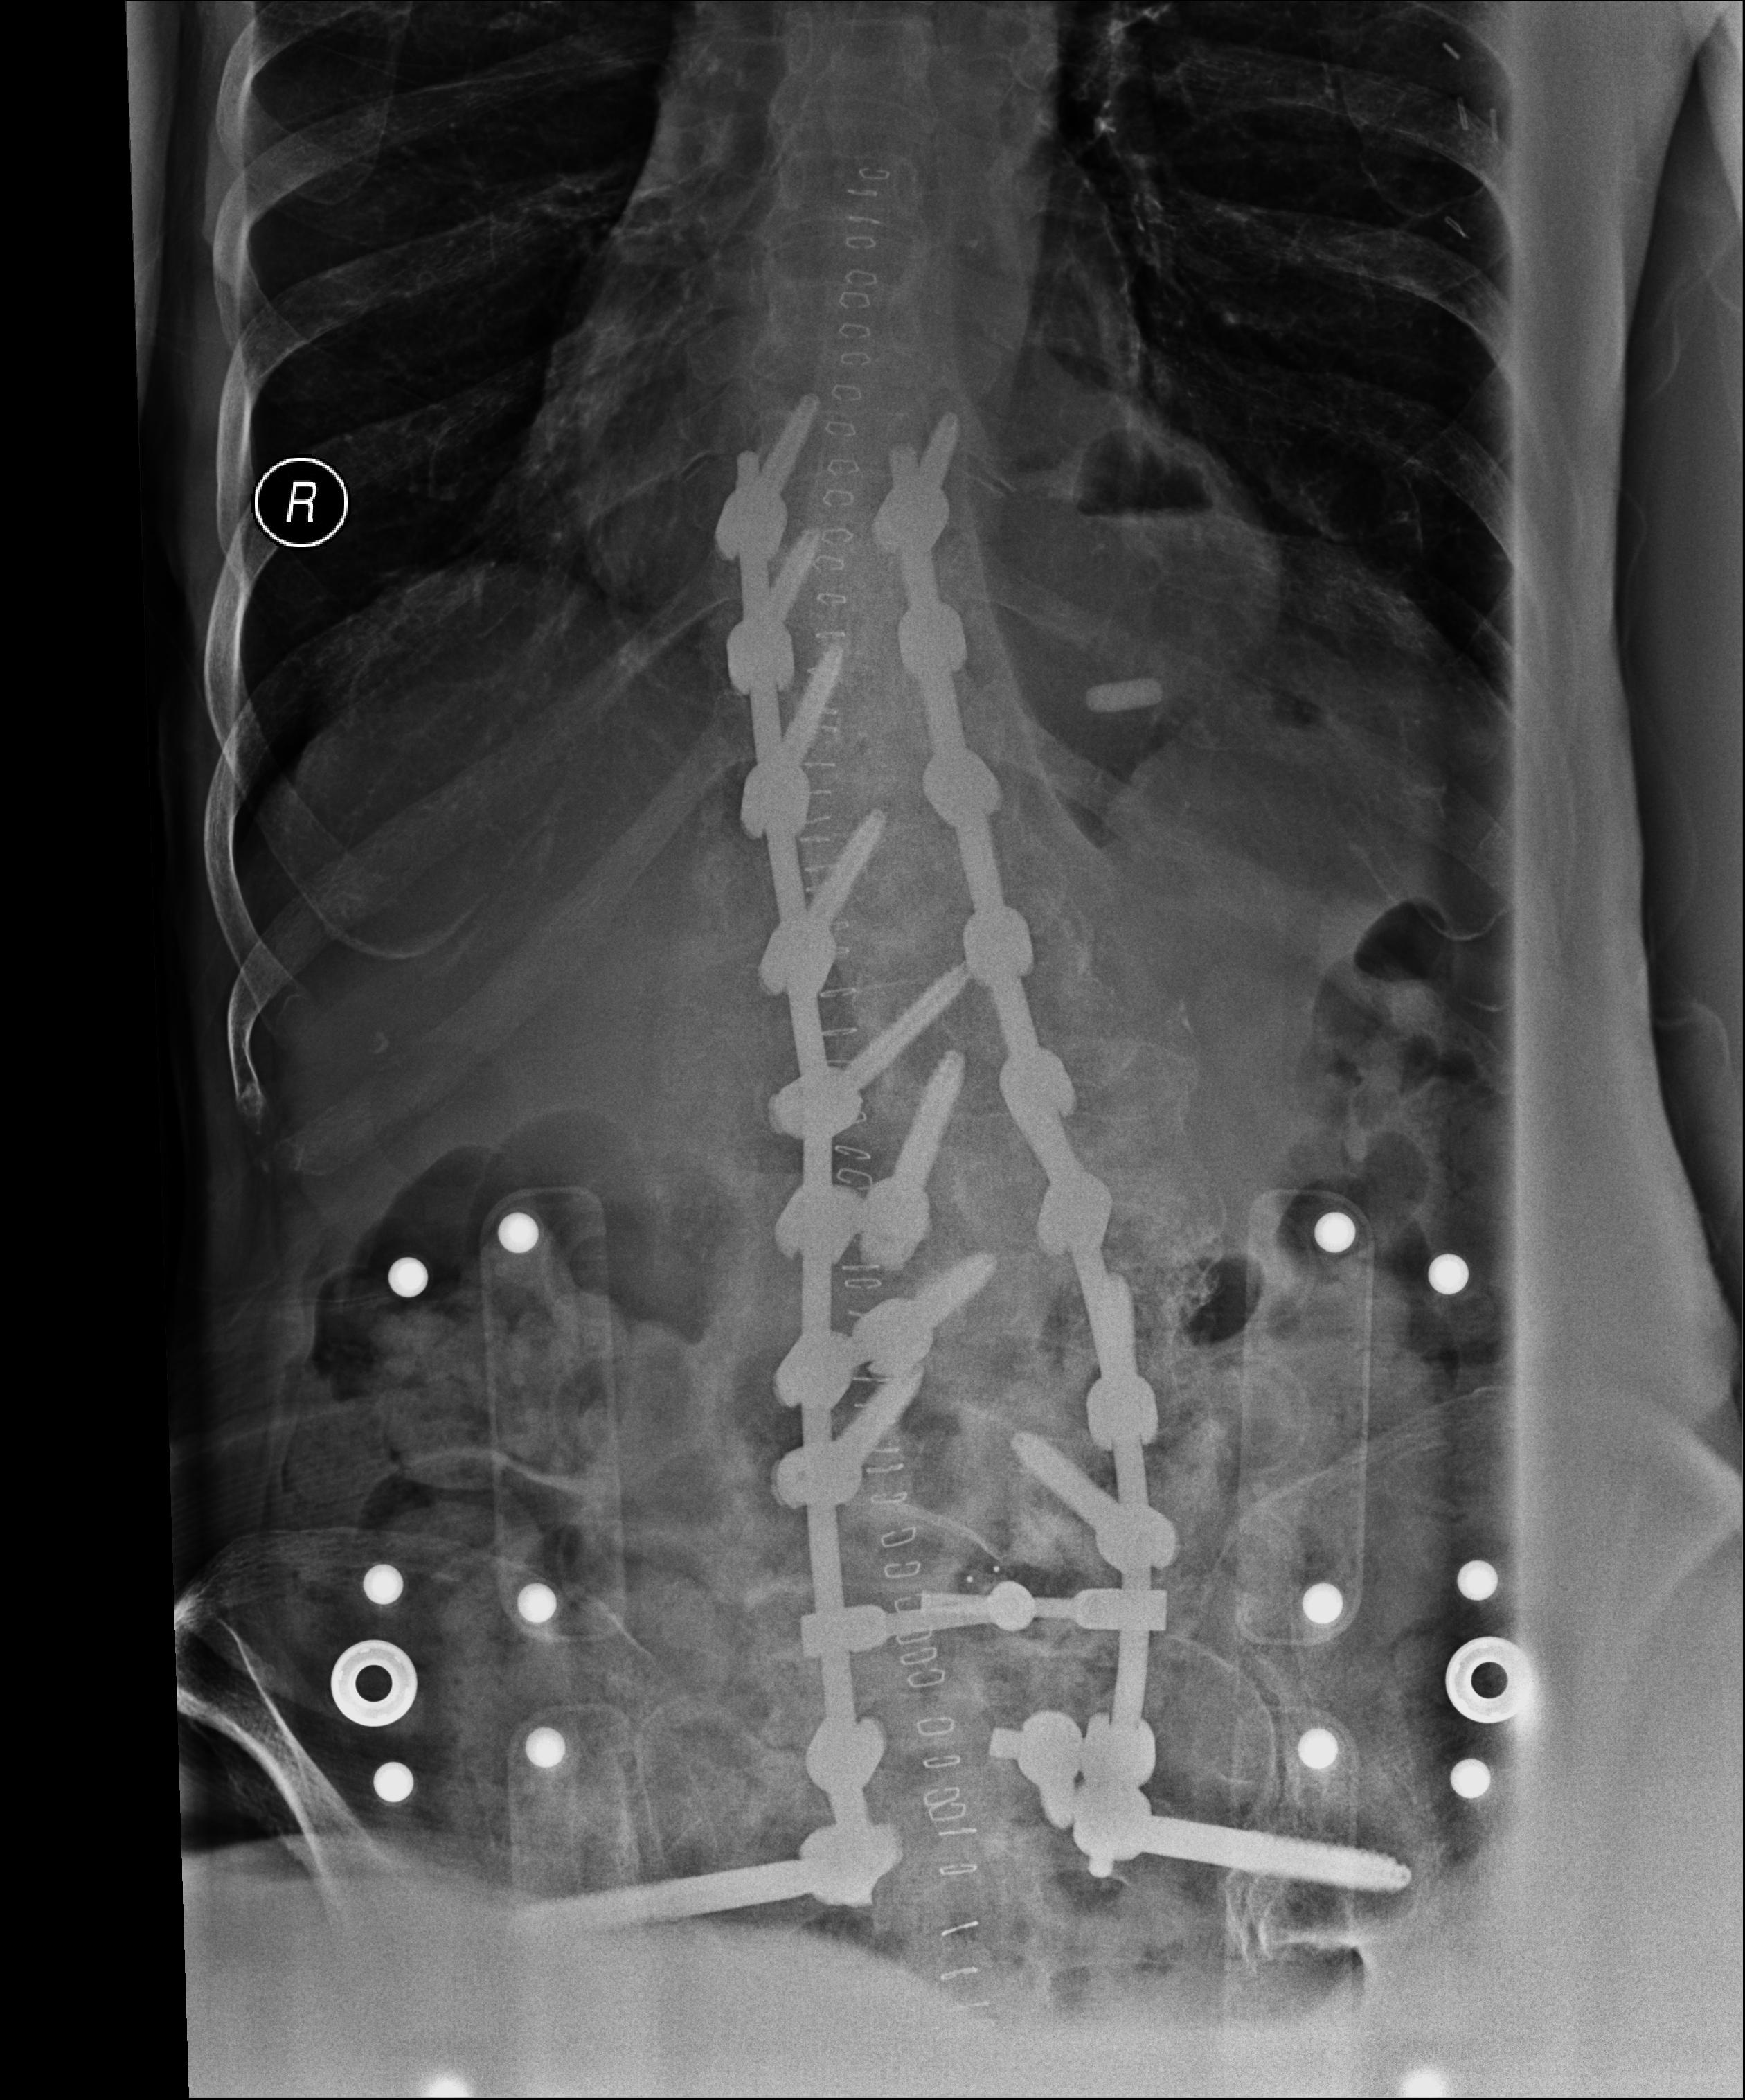
View: AP
Implant manufacturer: Depuy expedium (Synthes)